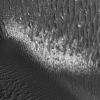
Atmospheric dust classification: not_dusty